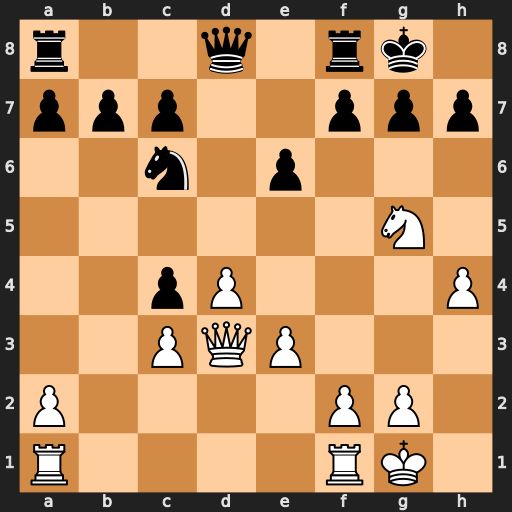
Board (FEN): r2q1rk1/ppp2ppp/2n1p3/6N1/2pP3P/2PQP3/P4PP1/R4RK1
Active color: w
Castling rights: -
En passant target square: -
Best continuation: Qxh7#